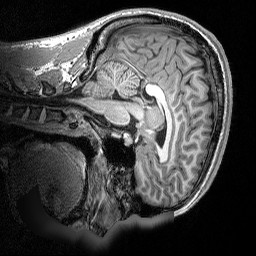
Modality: T1w
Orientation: sagittal